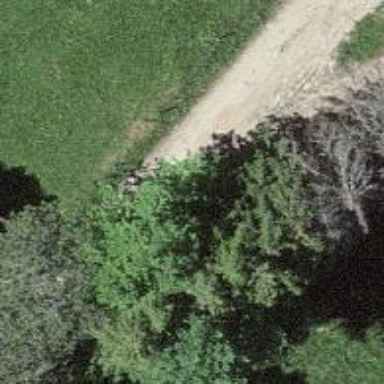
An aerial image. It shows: Gravel track with Grade 3 quality.